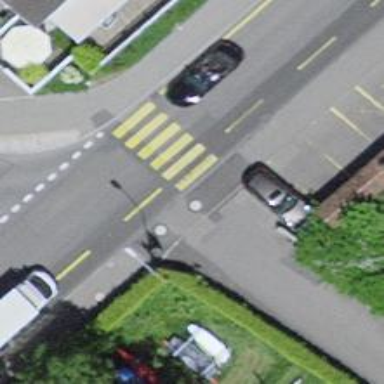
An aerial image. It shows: Uncontrolled zebra crossing on the road.